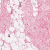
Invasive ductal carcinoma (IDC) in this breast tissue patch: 0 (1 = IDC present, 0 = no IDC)